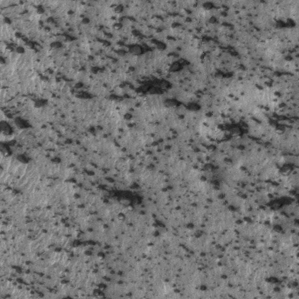
Label: frost